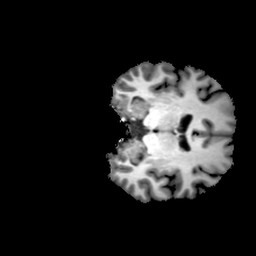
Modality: T1w
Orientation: coronal
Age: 22
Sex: female
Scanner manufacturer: philips
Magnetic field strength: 3 T
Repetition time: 0.0082 s
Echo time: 0.0037 s